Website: ulta-beauty
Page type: customer-info-address
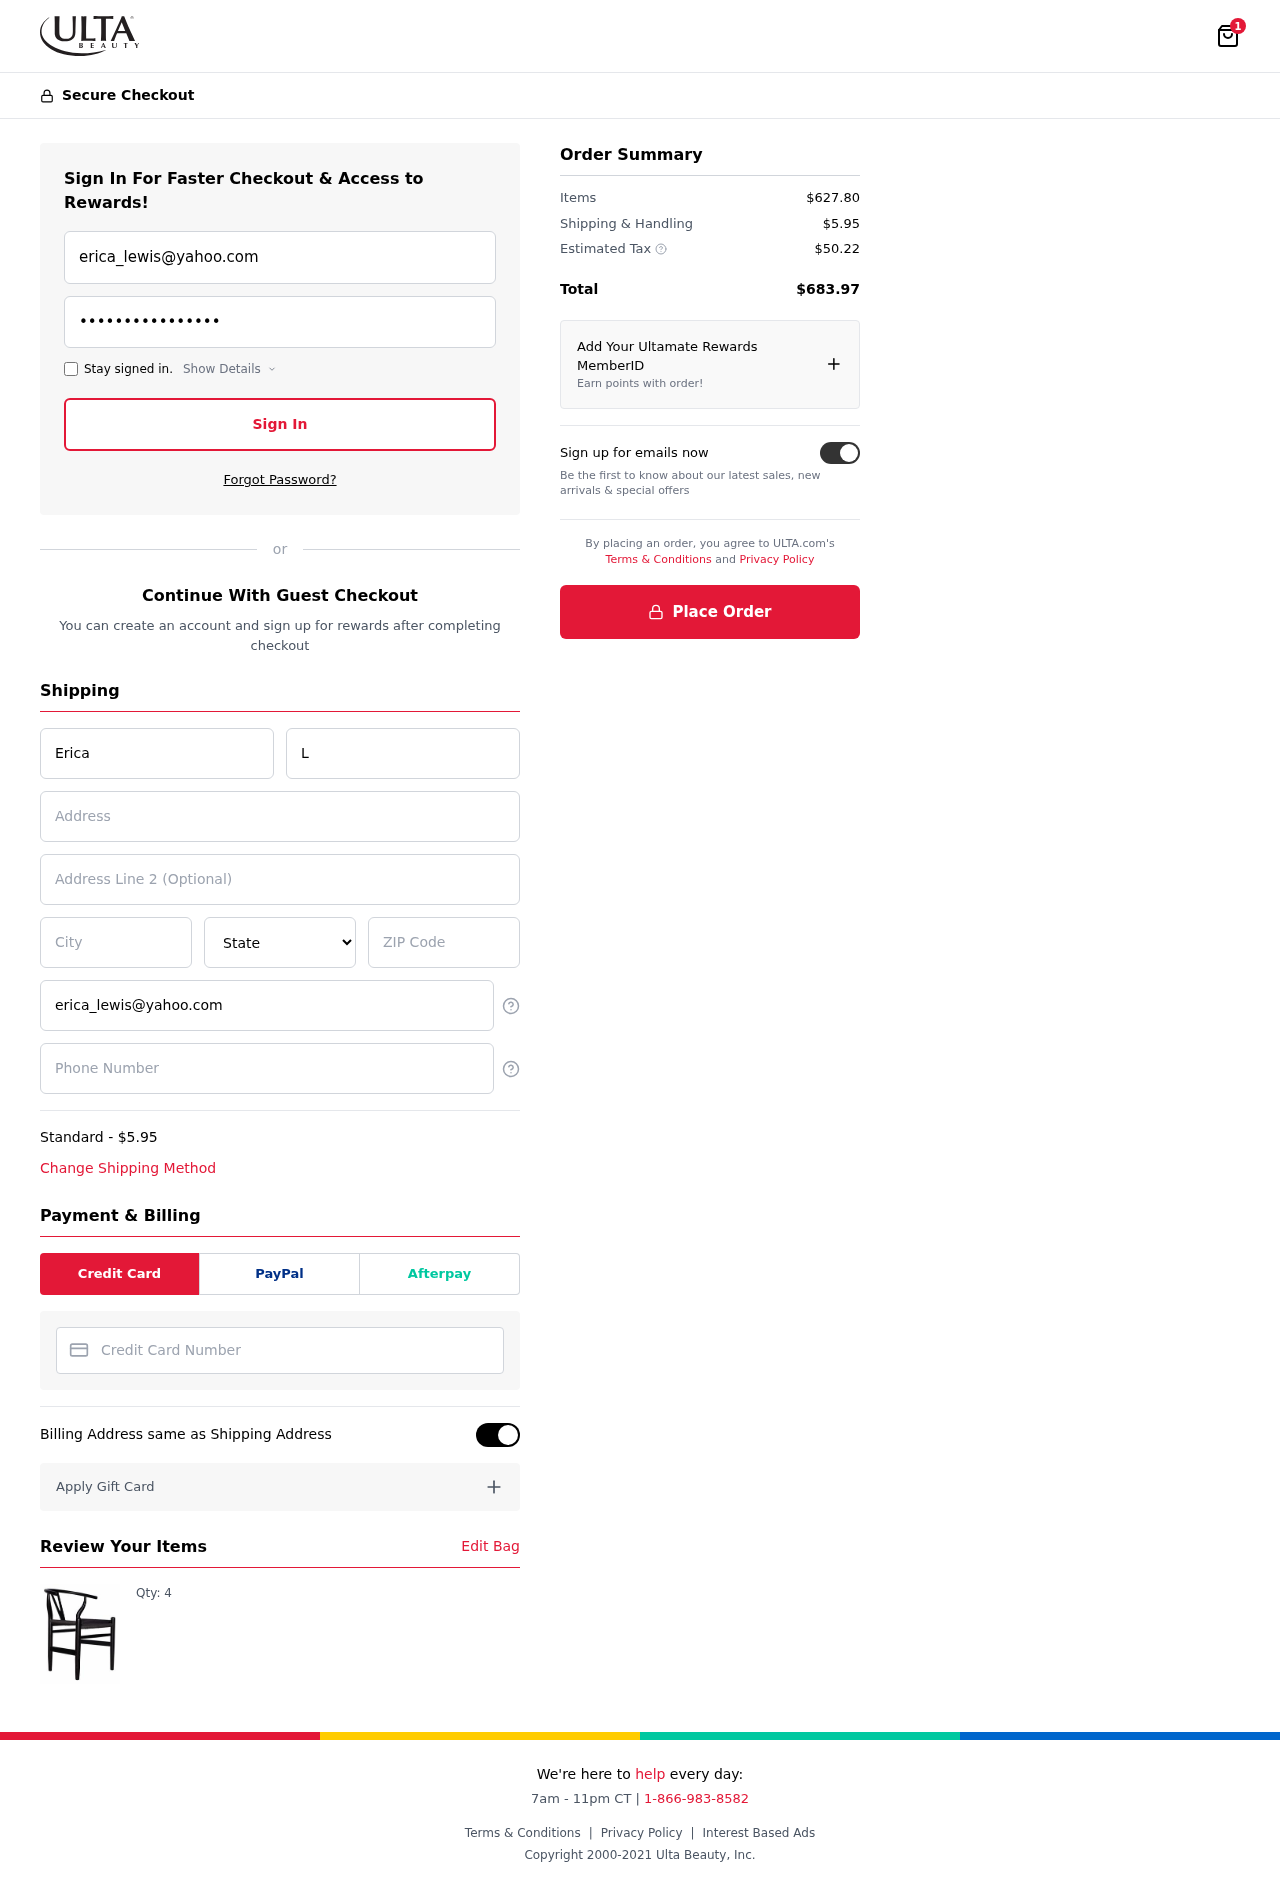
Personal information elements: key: PII_CARD_NUMBER
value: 6550 4269 9877 8664
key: PII_CITY
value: Zunigaside
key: PII_EMAIL
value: erica_lewis@yahoo.com
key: PII_FIRSTNAME
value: Erica
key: PII_LASTNAME
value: Lewis
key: PII_PHONE
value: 9502065269
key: PII_POSTCODE
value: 41942
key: PII_STATE
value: PW
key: PII_STREET
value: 022 Pennington Creek Suite 296
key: PII_STREET2
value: Suite 475
Product elements: key: PRODUCT1_QUANTITY
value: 4
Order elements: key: ORDER_NUM_ITEMS
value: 1
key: ORDER_SHIPPING_COST
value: $5.95
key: ORDER_ITEMS_TOTAL
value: $627.80
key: ORDER_SHIPPING_COST2
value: $5.95
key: ORDER_TAX
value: $50.22
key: ORDER_TOTAL
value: $683.97